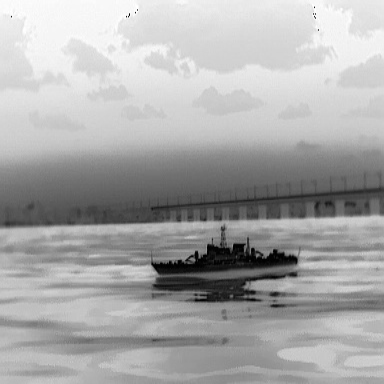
There is a warship in the infrared image.